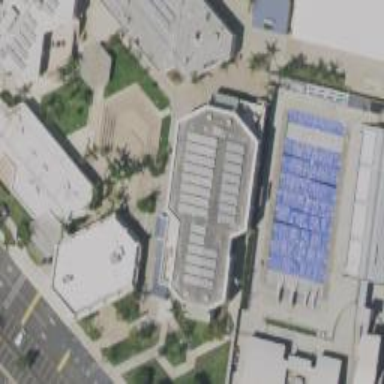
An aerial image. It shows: Fitness center building.